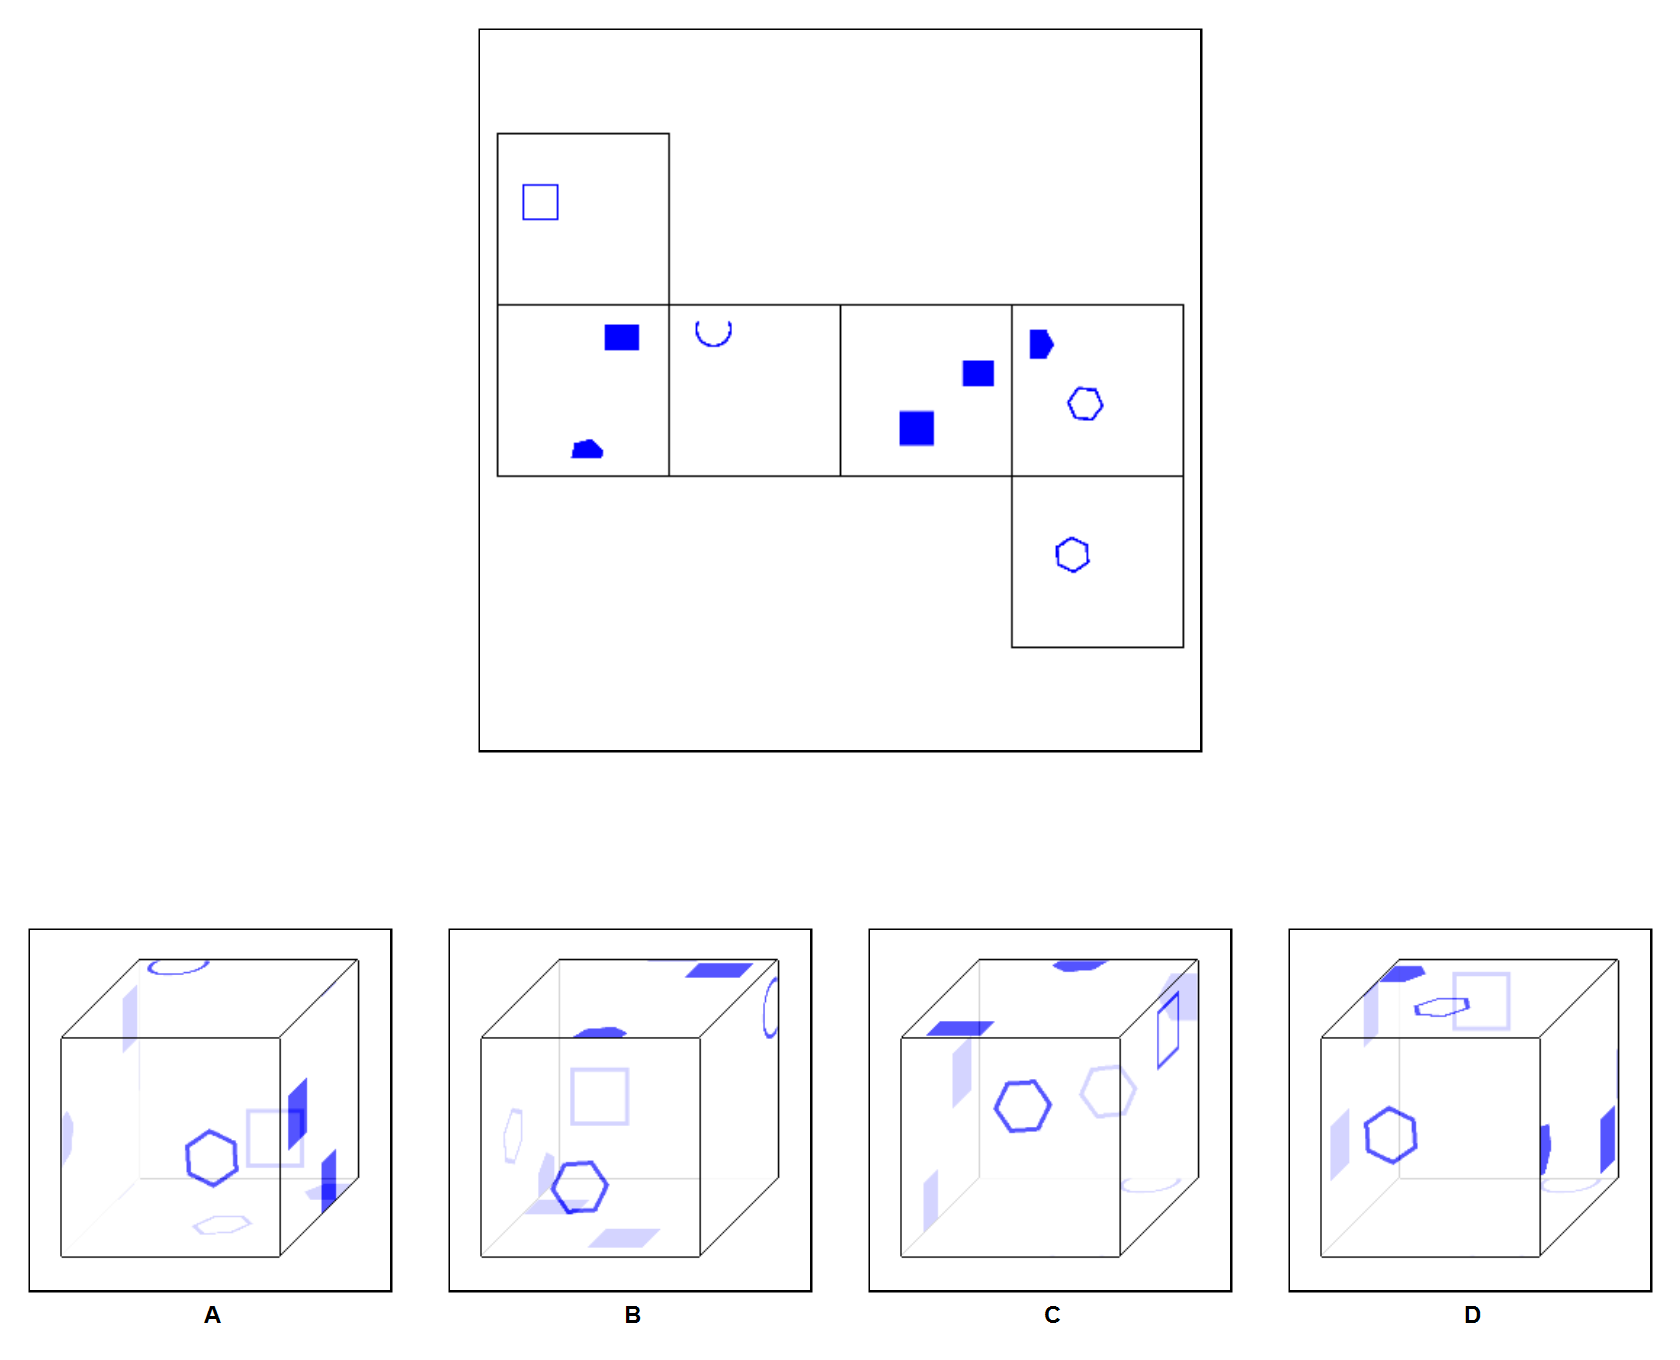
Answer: C